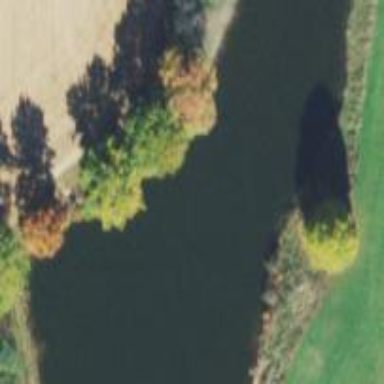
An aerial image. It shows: Pond surrounded by natural water.